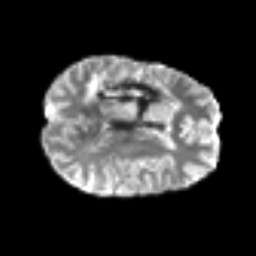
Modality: T2w
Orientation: axial
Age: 31
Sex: female
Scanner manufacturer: siemens
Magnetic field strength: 3 T
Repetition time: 6.1 s
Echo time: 0.101 s